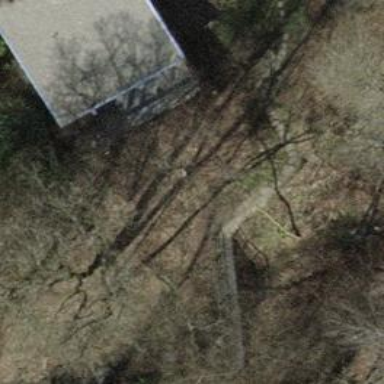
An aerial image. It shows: Path on bridge with excellent trail visibility.